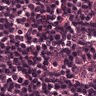
Metastatic tissue present: no